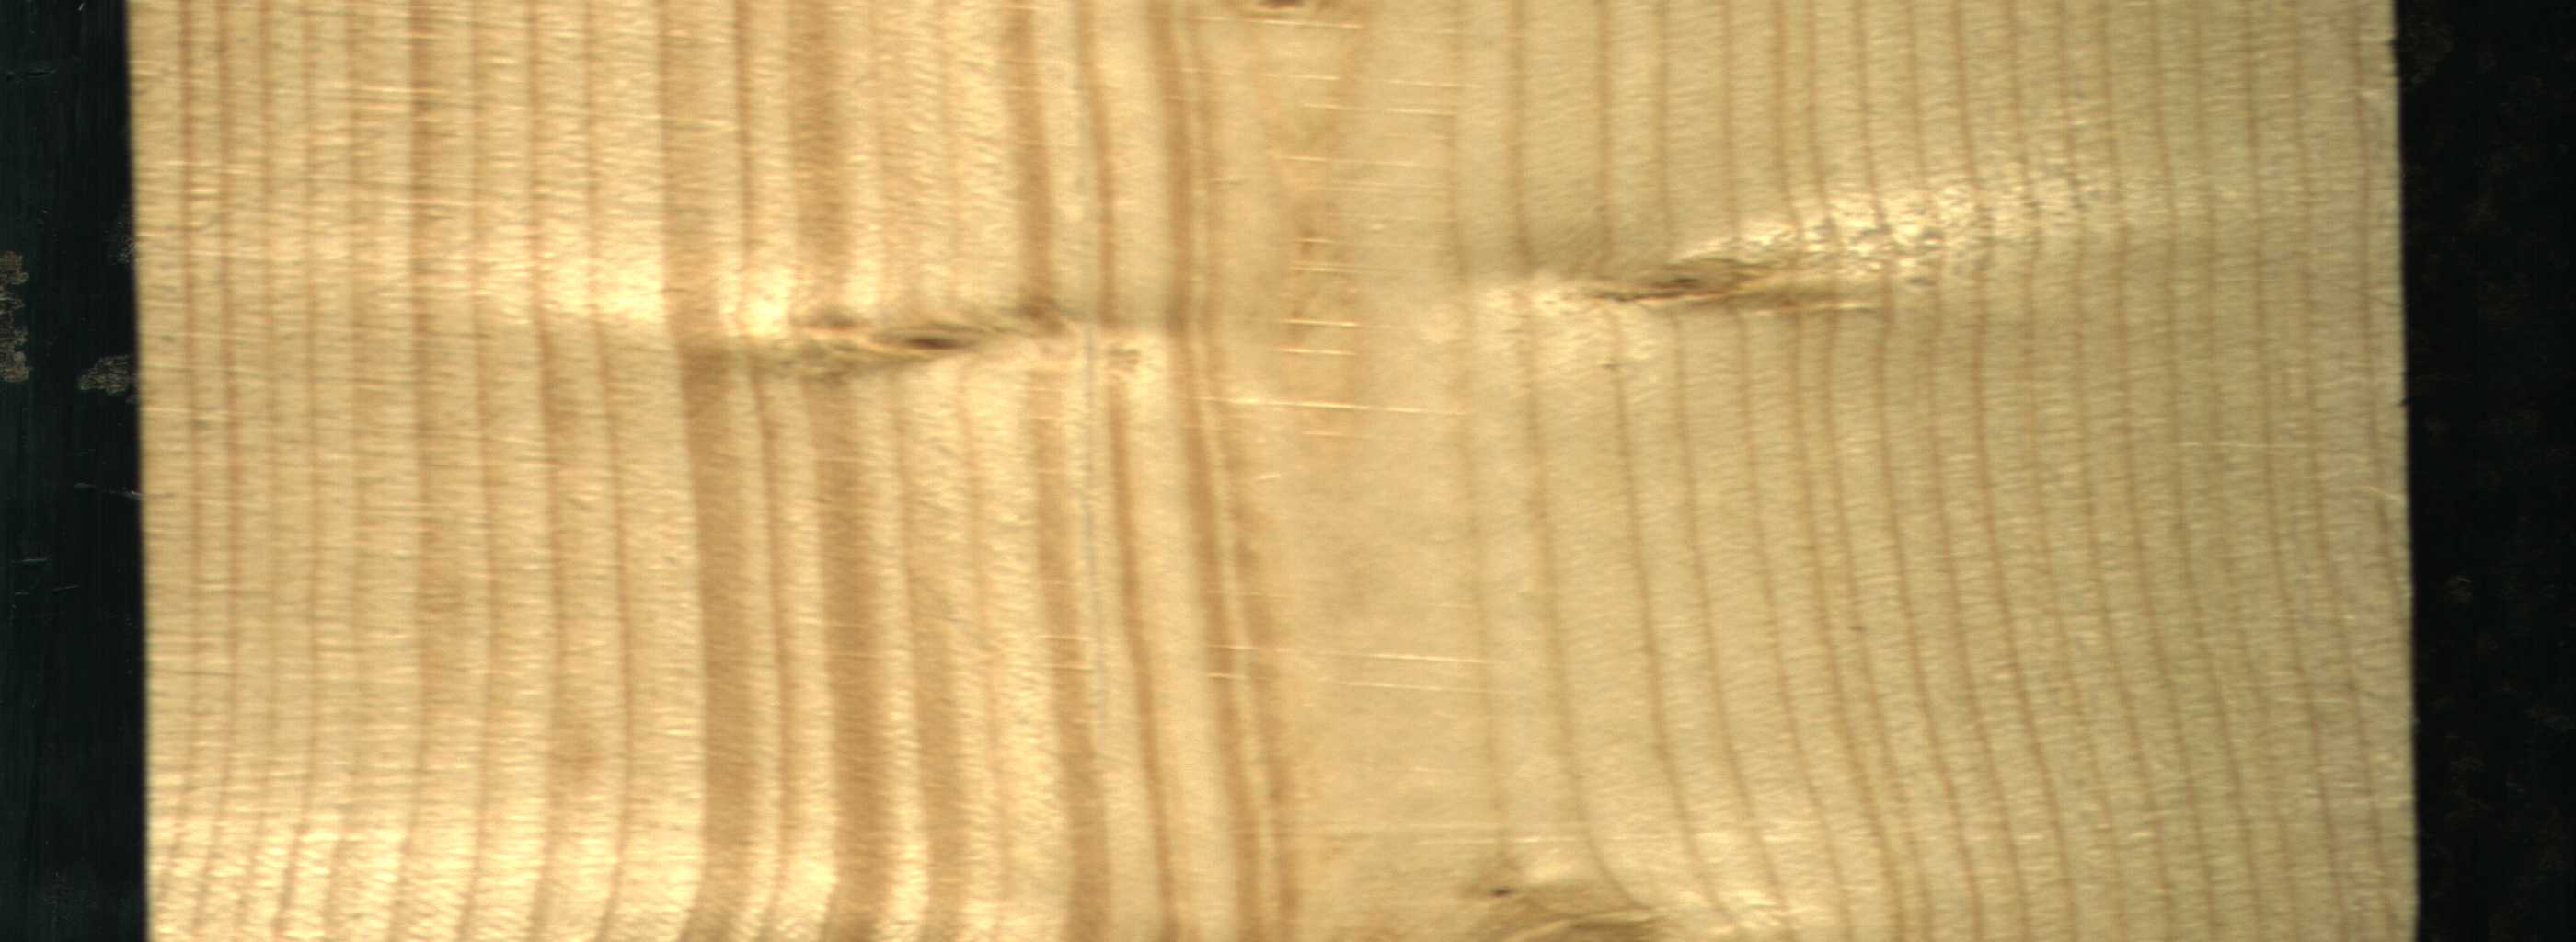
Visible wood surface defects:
Live_Knot
Live_Knot
Live_Knot
Live_Knot